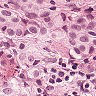
Metastatic tissue present: yes